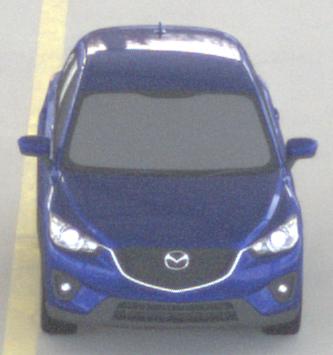
Make: Mazda
Model: CX-5 2.0 SKYACTIV-G 160
Detailed model: CX-5 (GH)
Model produced from: 2012/04
Model produced until: 2015/02
Doors: 5
Color: blue
Road condition: dry road
Daytime: morning or afternoon
Contrast: low contrast